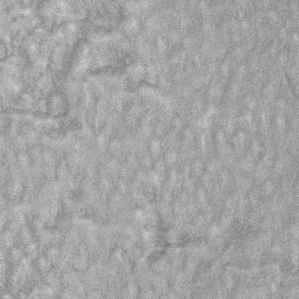
Label: frost